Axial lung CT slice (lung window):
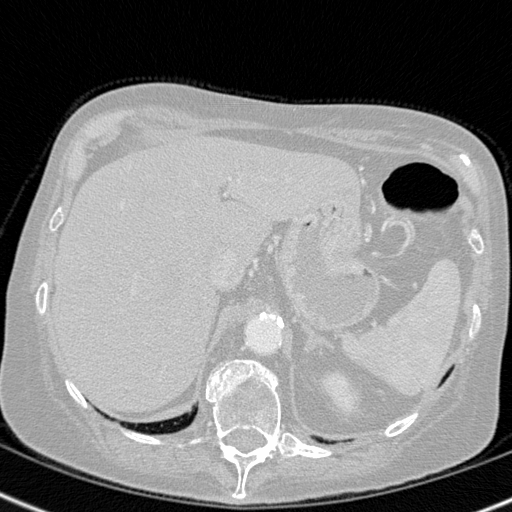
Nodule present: no